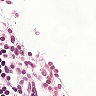
Metastatic tissue present: no